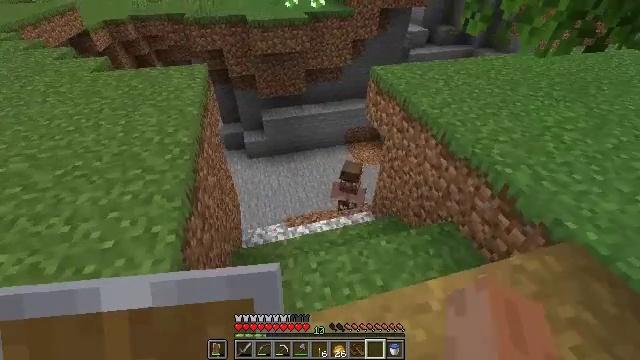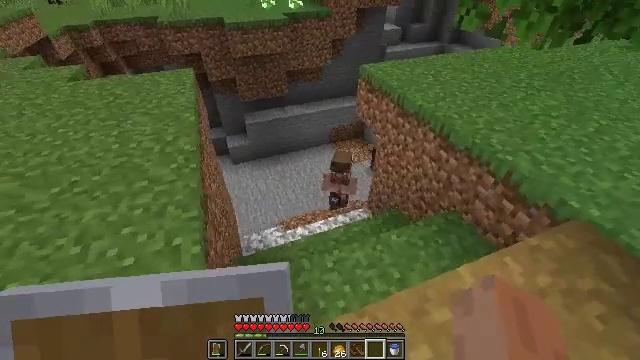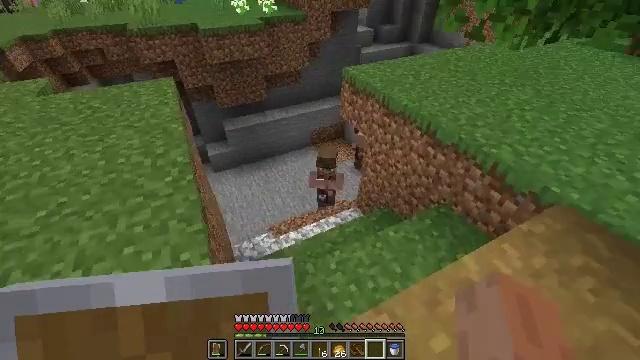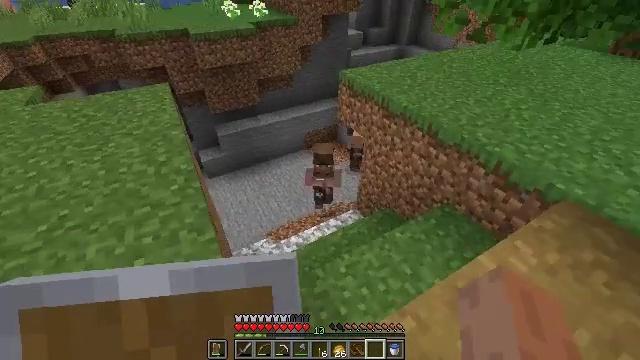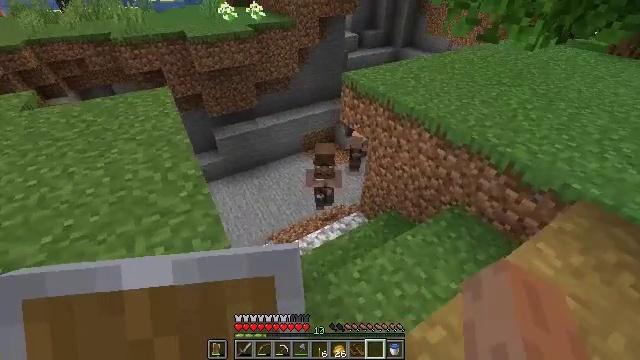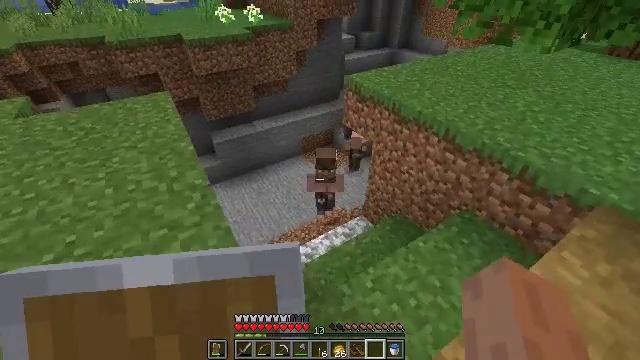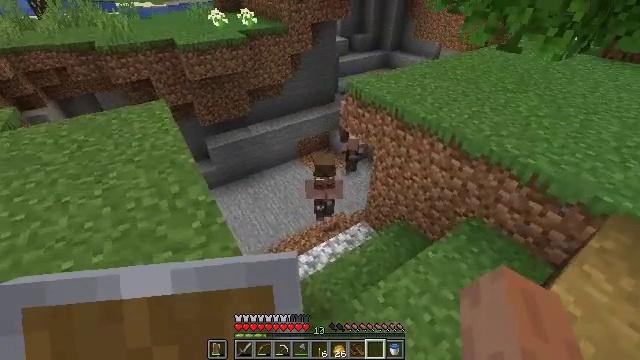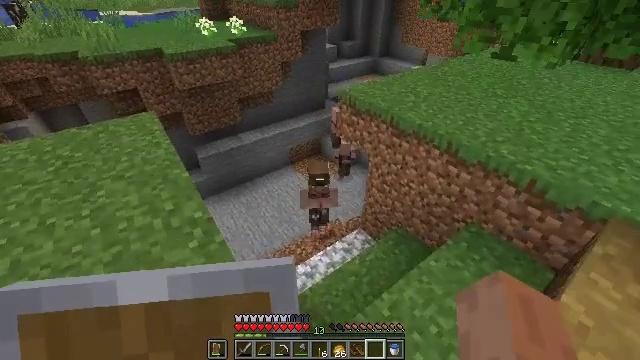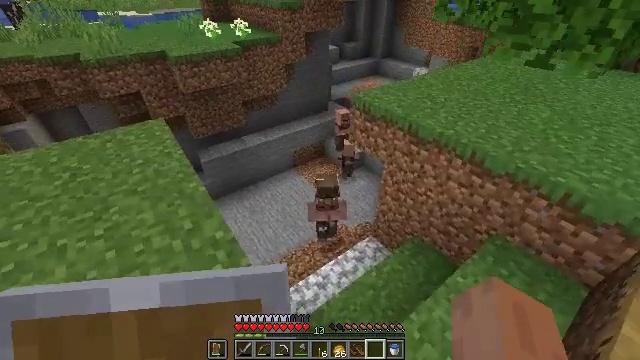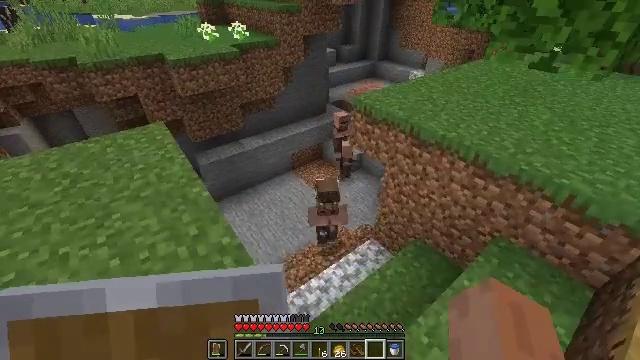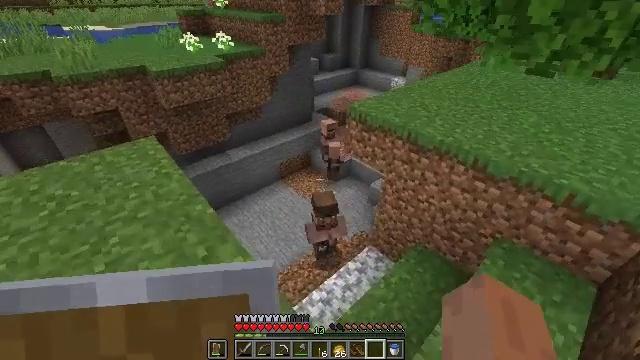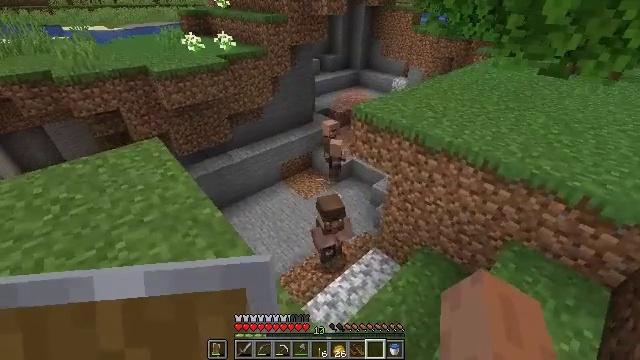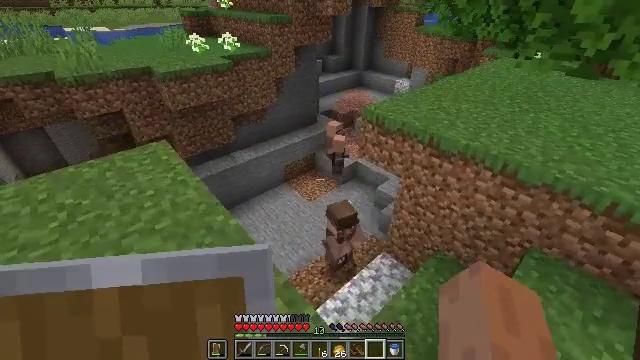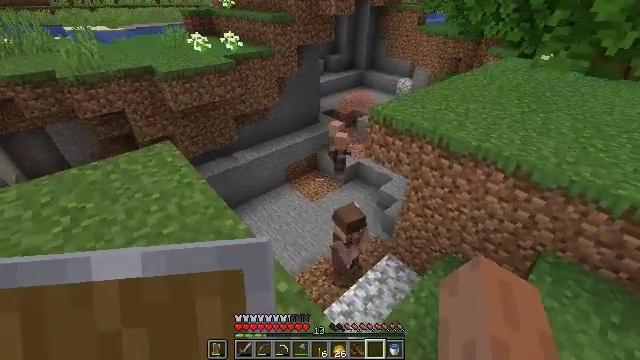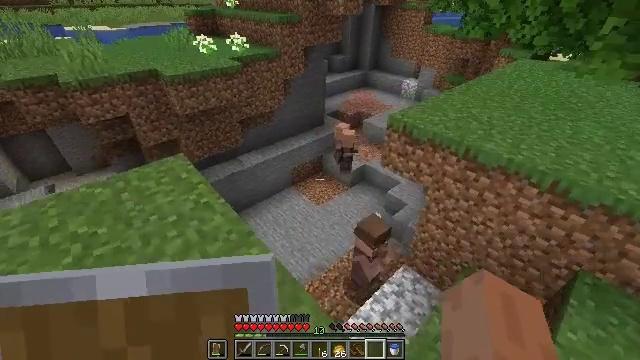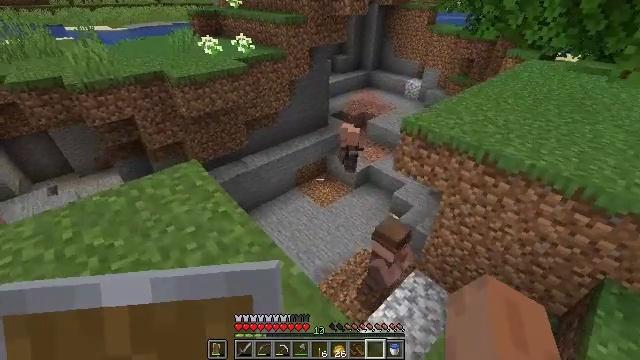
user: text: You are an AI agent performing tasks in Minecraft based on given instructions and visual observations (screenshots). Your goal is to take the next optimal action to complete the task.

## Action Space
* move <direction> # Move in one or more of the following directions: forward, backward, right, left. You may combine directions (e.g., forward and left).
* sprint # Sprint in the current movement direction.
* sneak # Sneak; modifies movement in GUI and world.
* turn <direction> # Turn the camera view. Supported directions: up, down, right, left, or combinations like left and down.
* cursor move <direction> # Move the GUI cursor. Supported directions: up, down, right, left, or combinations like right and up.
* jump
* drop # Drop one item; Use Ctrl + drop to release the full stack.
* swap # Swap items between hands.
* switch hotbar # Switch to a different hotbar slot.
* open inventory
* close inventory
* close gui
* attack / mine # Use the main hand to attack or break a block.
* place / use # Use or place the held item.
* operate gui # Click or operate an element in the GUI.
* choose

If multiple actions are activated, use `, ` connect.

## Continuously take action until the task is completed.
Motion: motion action
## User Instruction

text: Collect the anvil after mining.
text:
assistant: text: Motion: move left, turn right
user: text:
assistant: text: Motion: move left, turn right
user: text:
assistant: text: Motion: move forward and move left, turn right
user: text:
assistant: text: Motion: move forward and move left, turn right
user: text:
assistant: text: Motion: move forward and move left, turn right
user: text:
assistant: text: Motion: move forward and move left, turn right
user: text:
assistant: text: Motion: move forward and move left, turn right and up
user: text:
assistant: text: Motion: move left
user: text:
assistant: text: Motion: move left
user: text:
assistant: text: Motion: move forward and move left, turn right and up
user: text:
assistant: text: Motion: move forward and move left
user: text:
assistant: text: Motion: move forward and move left
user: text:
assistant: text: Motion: move forward and move left
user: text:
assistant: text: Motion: move forward and move left
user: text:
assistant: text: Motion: move left
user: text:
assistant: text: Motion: move left, turn right
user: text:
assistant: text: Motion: move forward and move left, turn right
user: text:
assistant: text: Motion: move forward and move left, turn right
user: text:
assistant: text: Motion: move forward and move left, turn right
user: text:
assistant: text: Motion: turn right
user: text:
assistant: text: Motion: no_op
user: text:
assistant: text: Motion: turn right
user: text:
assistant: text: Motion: no_op
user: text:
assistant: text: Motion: no_op
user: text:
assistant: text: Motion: no_op
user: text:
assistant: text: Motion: no_op
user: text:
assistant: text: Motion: no_op
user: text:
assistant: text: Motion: turn right
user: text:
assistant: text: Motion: move right, turn right and down
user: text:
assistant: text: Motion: move forward and move right, turn right and up